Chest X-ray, PA view. Patient: 77 years old, sex F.
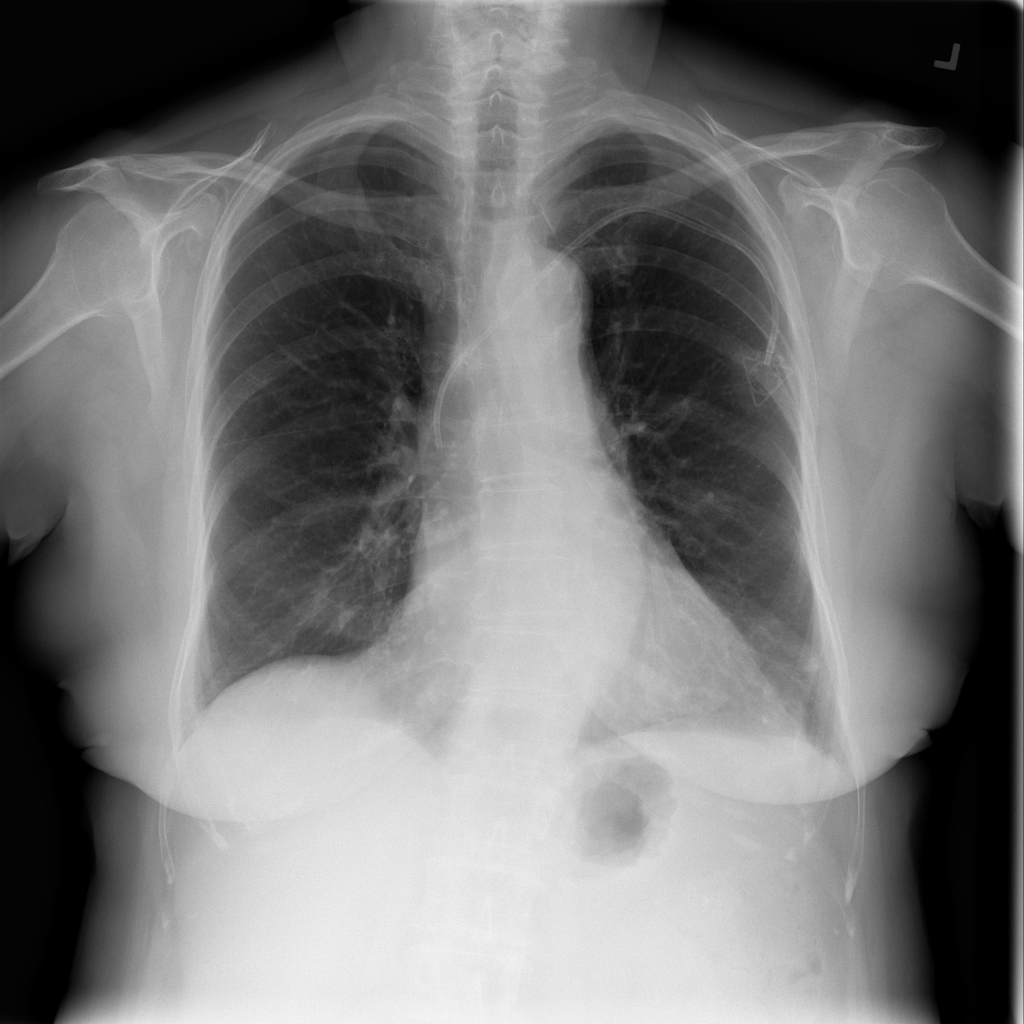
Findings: Infiltration